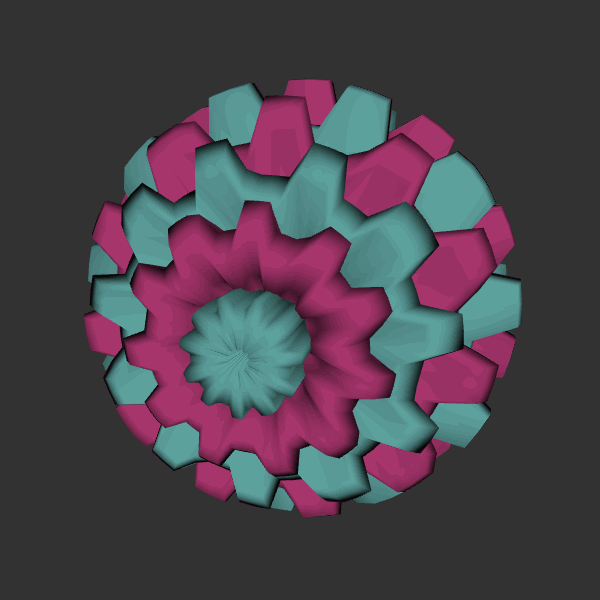
Background: dark